Interaction volume radius: 10 \u00c5
Interaction volume height: 20 \u00c5
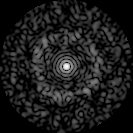
Disorder parameter: 0.8389